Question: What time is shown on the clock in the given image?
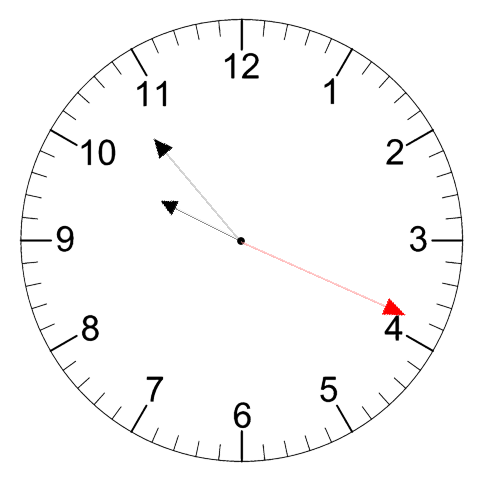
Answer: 09:53:19